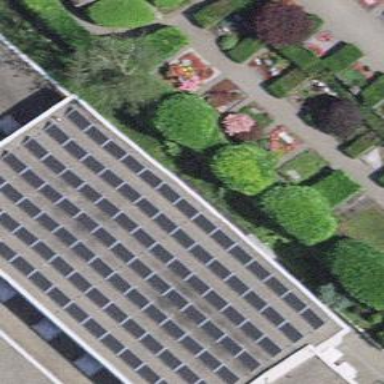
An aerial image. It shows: Solar power generator.